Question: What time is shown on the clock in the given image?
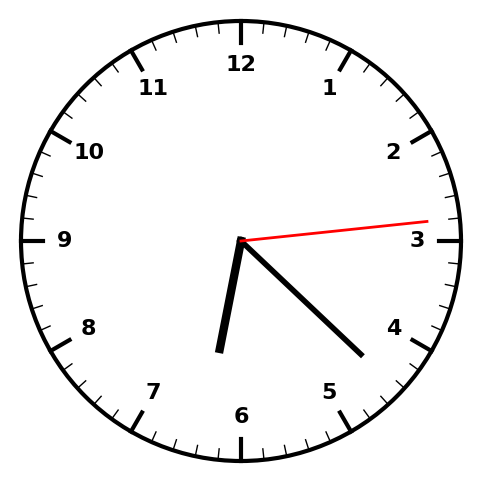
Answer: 06:22:14